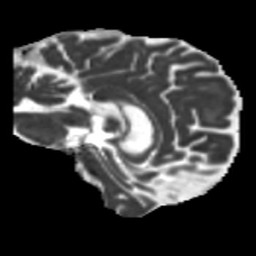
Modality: MD
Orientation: sagittal
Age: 60
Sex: male
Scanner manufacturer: siemens
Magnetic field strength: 3 T
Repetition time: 5.25 s
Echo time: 0.08 s